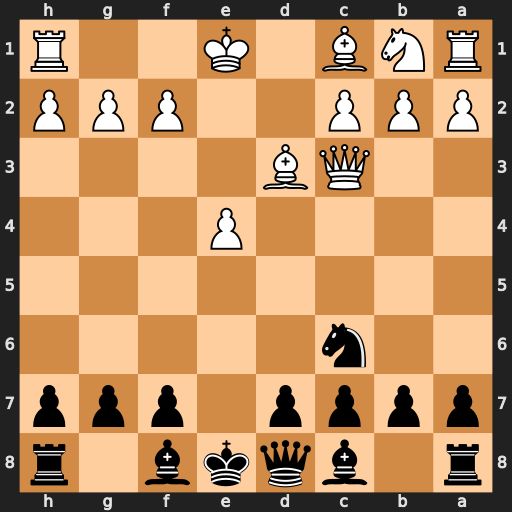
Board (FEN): r1bqkb1r/pppp1ppp/2n5/8/4P3/2QB4/PPP2PPP/RNB1K2R
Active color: b
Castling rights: KQkq
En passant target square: -
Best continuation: Bb4 a3 Bxc3+